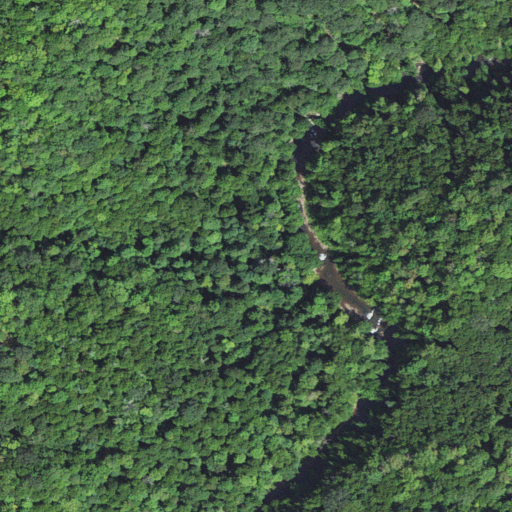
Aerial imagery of valley in West Virginia named Shears Hollow containing deciduous forest and mixed forest